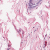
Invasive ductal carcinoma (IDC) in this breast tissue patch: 0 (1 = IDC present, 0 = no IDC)